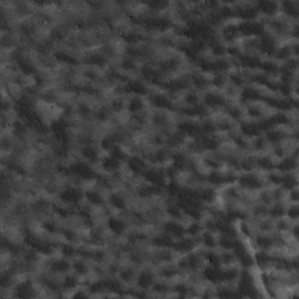
Label: non_frost